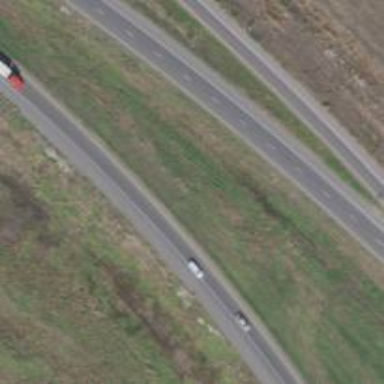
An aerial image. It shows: This image shows trunk highway that functions as expressway.